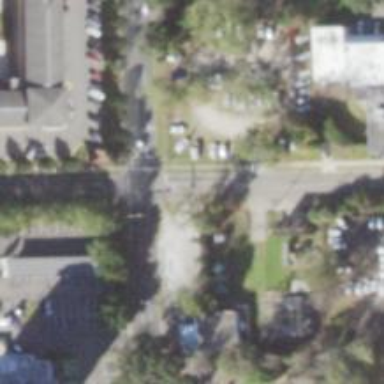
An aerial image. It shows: Marked crossing on footway.